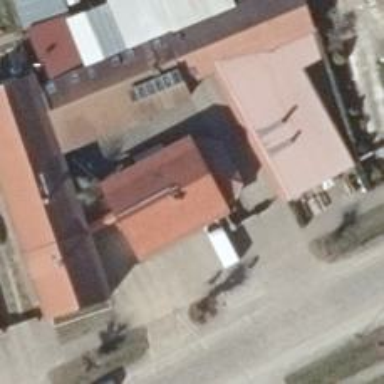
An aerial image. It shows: Restaurant.